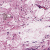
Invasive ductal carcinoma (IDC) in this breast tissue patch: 0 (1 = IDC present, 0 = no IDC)